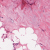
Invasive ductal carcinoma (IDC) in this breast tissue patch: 0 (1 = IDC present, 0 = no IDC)